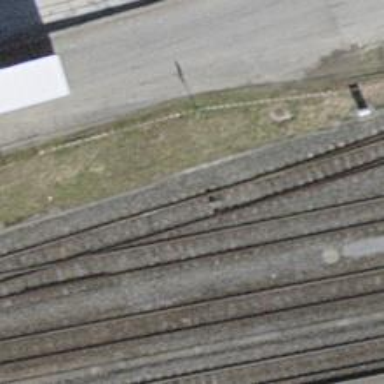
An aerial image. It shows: Railway switch.